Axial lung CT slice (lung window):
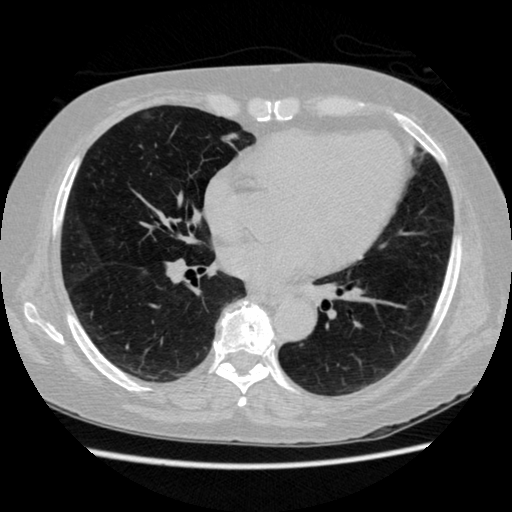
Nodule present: no